Field crop: maize
Growth stage: 2
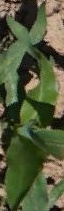
Species: maize